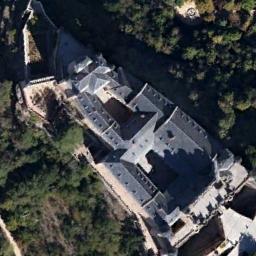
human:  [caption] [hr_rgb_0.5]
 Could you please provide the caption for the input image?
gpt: The palace is surrounded by trees .

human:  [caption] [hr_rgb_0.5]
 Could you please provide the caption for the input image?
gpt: The palace was built in a forest .

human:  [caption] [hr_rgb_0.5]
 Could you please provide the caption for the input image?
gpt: The dark gray palace is surrounded by a forest .

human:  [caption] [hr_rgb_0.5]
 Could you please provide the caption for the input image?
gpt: The palace is surrounded by trees .

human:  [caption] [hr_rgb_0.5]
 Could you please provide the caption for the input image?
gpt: There are many green trees around the black palace .